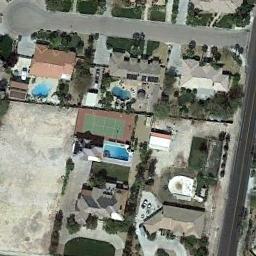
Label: tennis_court